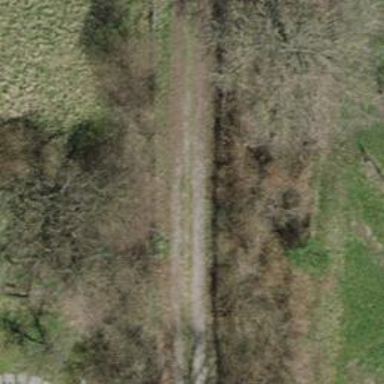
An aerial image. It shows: Gravel track with Grade 3 quality.